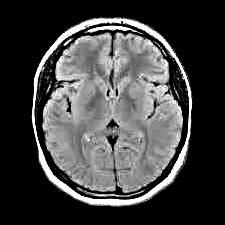
Label: notumor